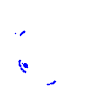
Particle: electron